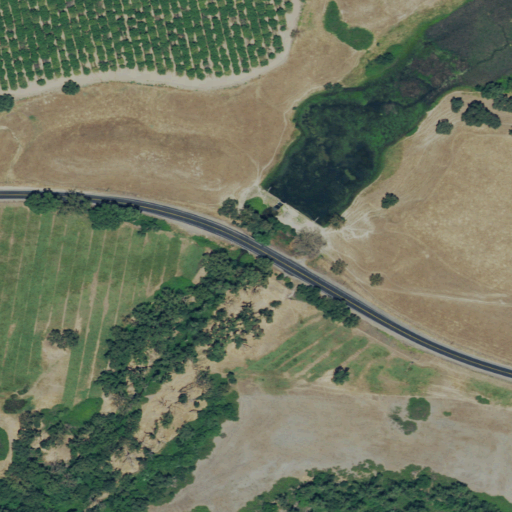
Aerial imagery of valley in California named Salter Gulch containing grassland, cultivated crops, woody wetlands, barren land, pasture, open development, low intensity development, herbaceous wetlands, open water, and medium intensity development